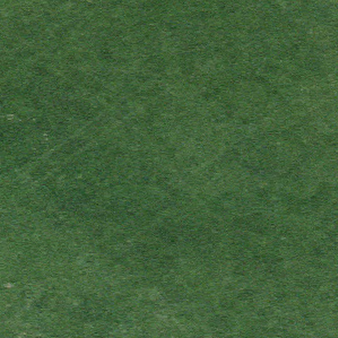
Label: other